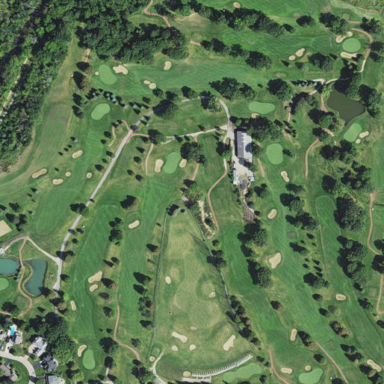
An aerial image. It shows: Golf course.